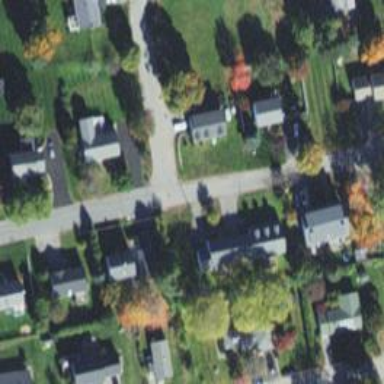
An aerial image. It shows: Driveway.